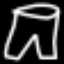
Label: pants